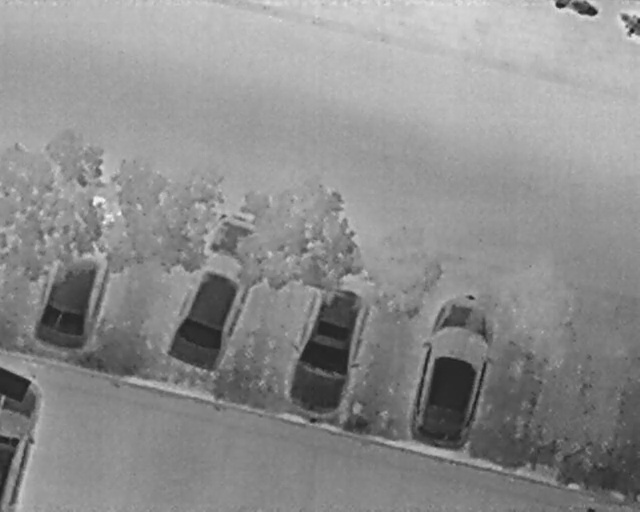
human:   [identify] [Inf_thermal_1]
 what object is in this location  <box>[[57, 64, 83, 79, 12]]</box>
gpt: <ref>1 large car at the bottom right</ref>

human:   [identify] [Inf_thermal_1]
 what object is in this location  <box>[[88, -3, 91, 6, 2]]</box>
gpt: <ref>1 large bicycle at the top right</ref>

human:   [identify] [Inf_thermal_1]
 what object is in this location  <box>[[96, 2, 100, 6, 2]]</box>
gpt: <ref>1 medium bicycle at the top right</ref>

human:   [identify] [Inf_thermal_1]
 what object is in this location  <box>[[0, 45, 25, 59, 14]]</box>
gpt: <ref>1 large car at the left</ref>

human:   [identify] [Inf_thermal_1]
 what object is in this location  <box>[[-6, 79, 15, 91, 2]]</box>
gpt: <ref>1 large car at the bottom left</ref>